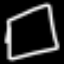
Label: square